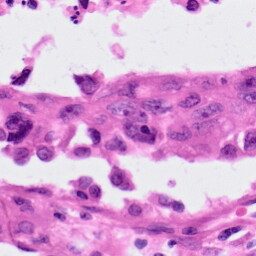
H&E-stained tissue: Lung